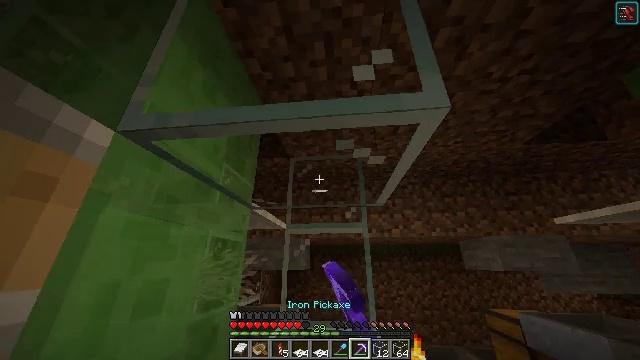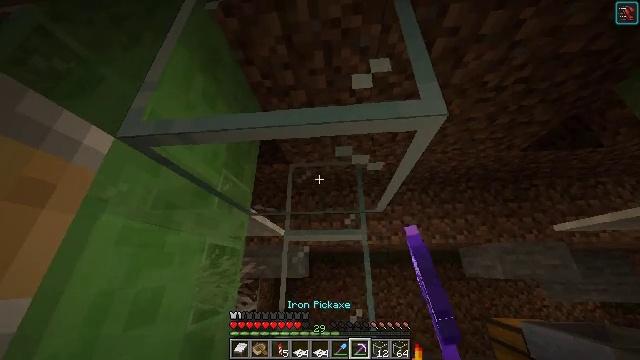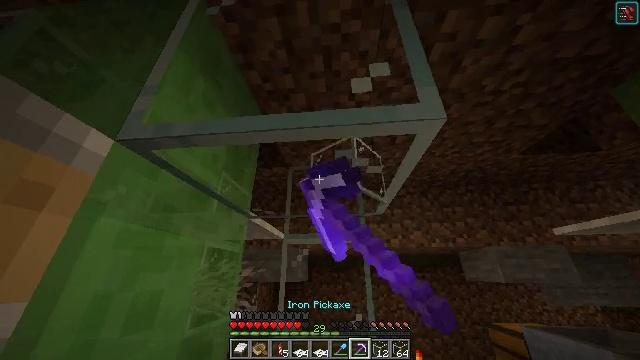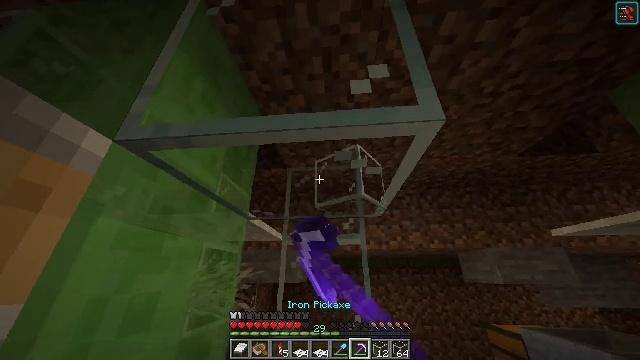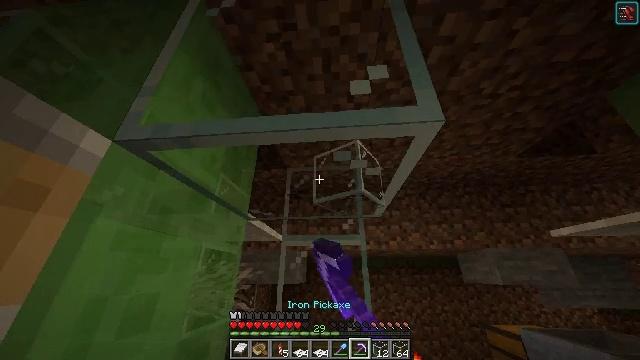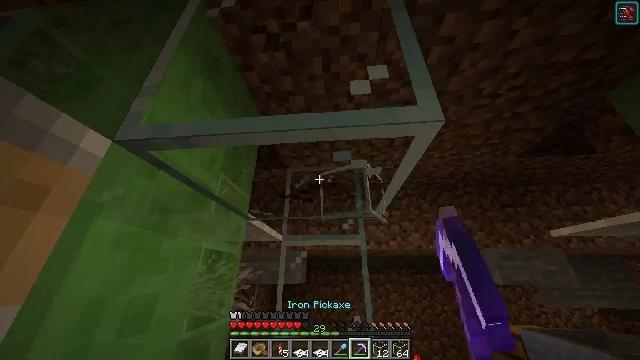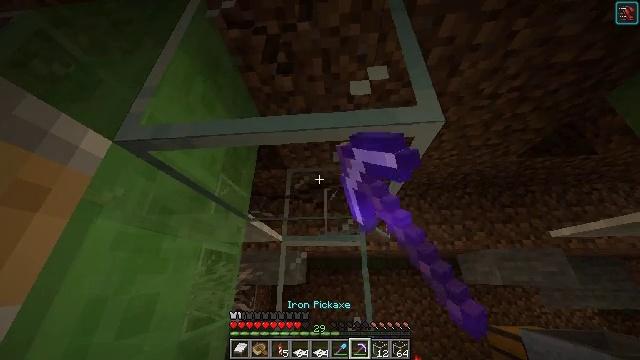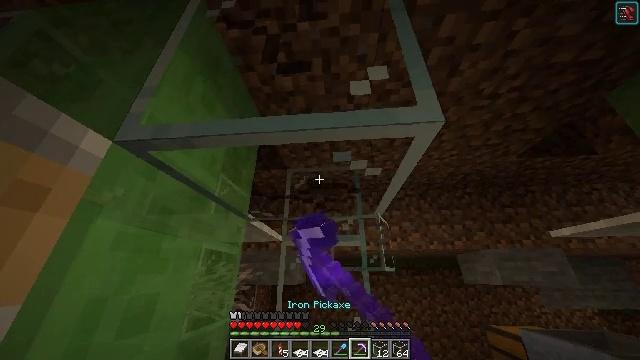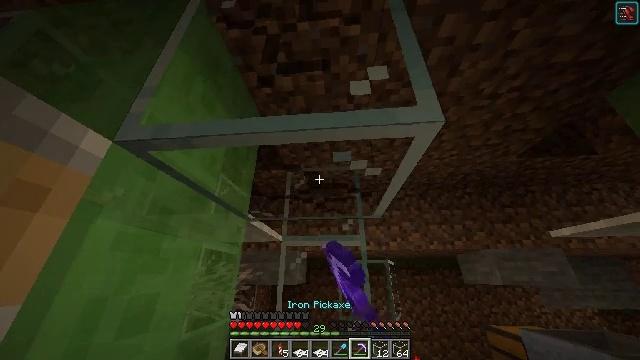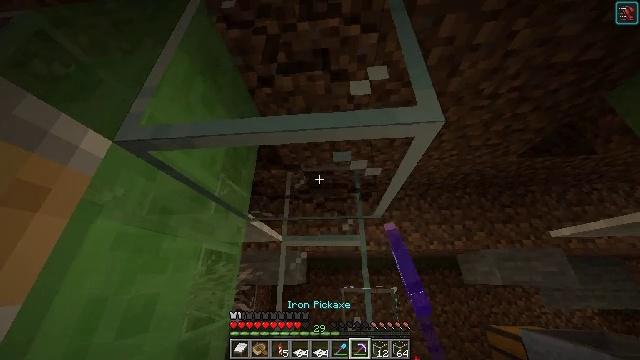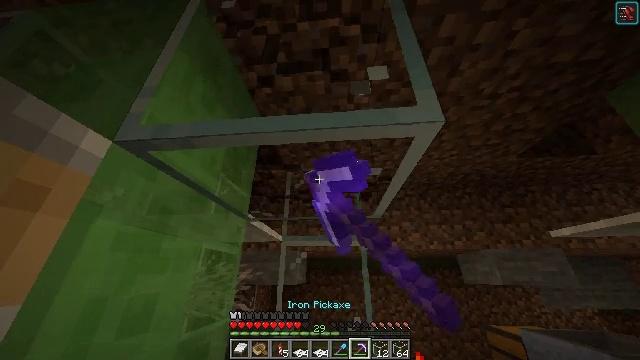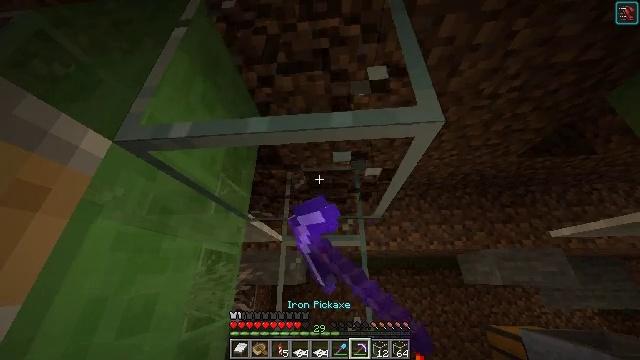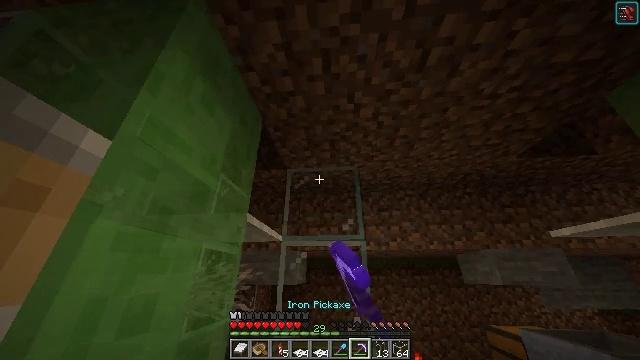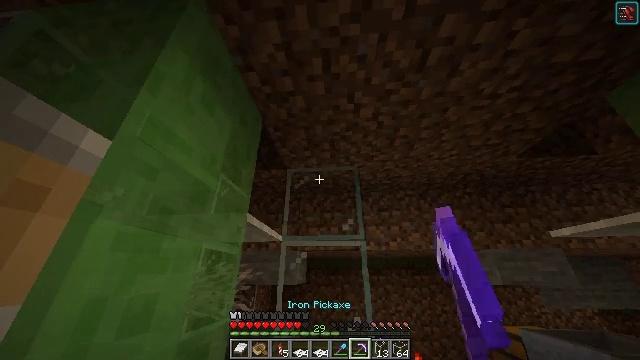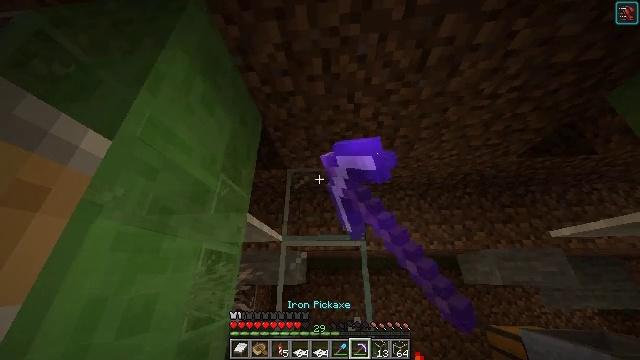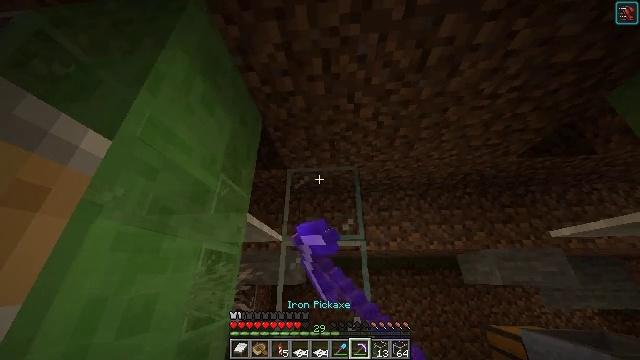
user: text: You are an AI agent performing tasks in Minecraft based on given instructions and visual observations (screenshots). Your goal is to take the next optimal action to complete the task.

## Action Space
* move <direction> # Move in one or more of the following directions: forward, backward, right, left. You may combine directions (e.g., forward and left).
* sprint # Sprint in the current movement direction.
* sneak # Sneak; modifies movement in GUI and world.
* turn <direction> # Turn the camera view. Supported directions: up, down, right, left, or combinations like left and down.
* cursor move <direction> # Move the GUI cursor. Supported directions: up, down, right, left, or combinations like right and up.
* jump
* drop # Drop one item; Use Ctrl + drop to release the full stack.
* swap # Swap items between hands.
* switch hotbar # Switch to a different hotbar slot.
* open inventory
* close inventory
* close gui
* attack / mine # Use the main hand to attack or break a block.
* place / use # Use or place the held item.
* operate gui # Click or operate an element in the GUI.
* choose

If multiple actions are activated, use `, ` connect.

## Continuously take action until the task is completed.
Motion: motion action
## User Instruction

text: Break the glass block.
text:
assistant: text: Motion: turn up, attack / mine
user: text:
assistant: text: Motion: attack / mine
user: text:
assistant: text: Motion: attack / mine
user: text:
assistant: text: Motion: attack / mine
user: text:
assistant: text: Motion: attack / mine
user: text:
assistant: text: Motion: attack / mine
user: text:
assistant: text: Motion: attack / mine
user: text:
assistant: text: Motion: attack / mine
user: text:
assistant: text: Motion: attack / mine
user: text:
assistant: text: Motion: attack / mine
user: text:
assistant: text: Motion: attack / mine
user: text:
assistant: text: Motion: attack / mine
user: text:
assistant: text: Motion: attack / mine
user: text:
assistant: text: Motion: no_op
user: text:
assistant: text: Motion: no_op
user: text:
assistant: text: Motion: turn down
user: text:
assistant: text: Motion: turn right and down
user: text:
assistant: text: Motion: turn down
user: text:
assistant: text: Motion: turn down
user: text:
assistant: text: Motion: turn down
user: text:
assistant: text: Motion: no_op
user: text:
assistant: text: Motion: no_op
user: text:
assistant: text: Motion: no_op
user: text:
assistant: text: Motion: no_op
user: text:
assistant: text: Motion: no_op
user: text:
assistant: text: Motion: no_op
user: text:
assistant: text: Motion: no_op
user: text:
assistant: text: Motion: attack / mine
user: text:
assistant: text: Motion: attack / mine
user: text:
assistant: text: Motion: attack / mine